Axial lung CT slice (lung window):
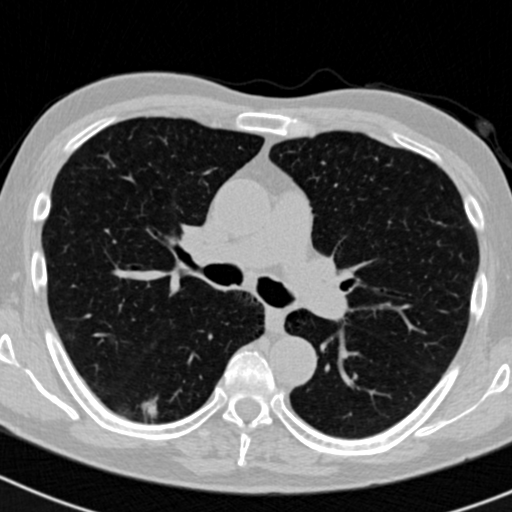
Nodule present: yes
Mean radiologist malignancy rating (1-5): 4.333